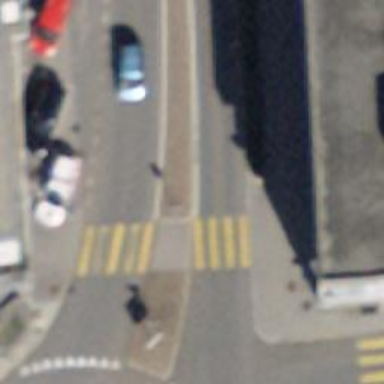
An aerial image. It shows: Uncontrolled zebra crossing with pedestrian island.